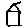
Label: house